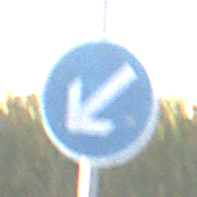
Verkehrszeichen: VorgeschriebeneVorbeifahrtLinks
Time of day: SunriseSunset
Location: Outdoor (RoadRail)
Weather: Clear
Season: NotSpecified
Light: Natural